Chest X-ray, PA view. Patient: 21 years old, sex M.
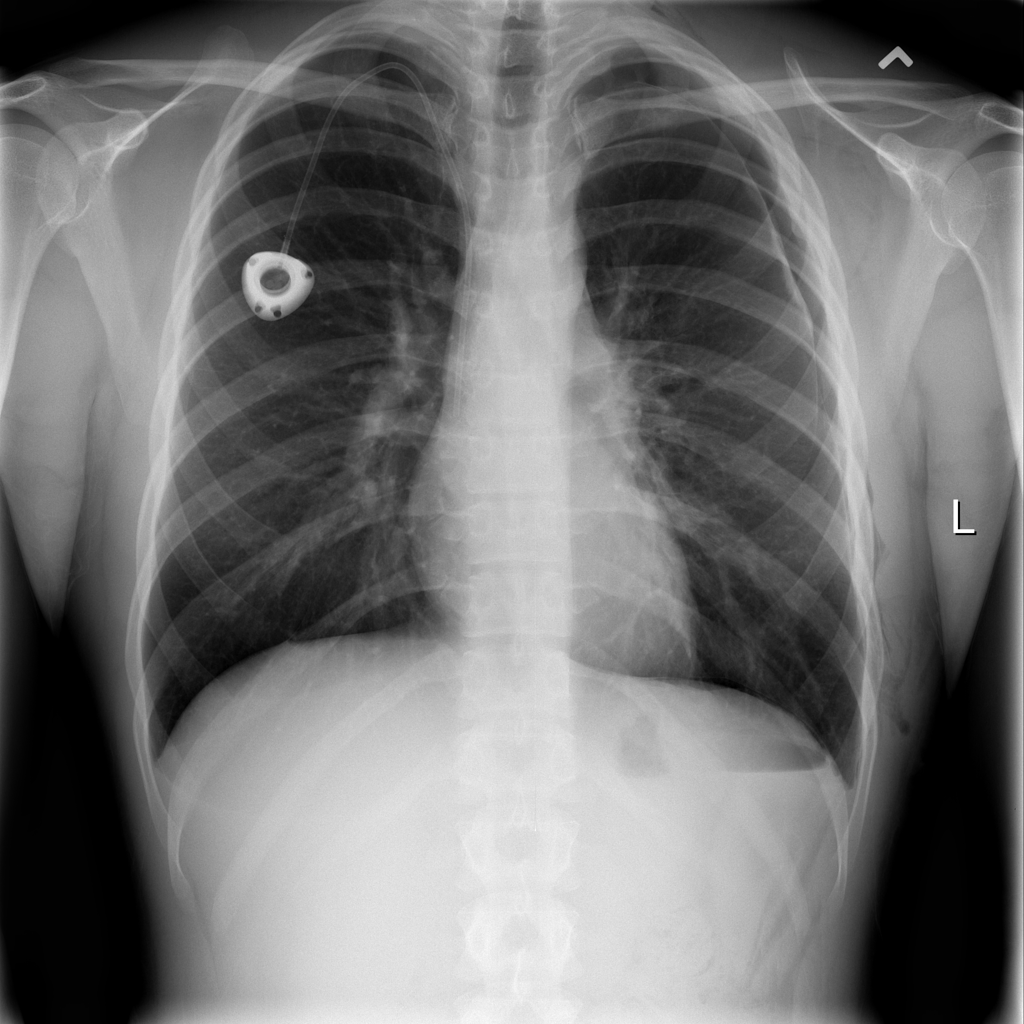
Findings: Pneumothorax